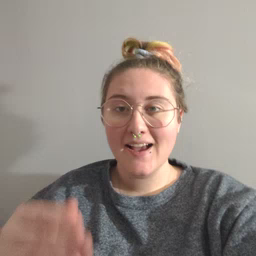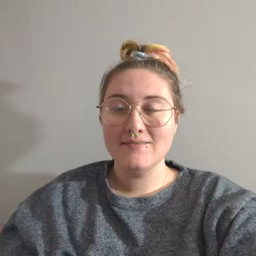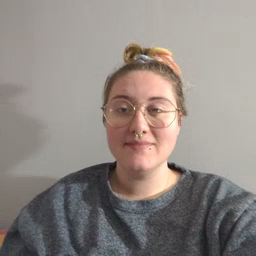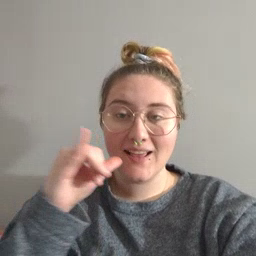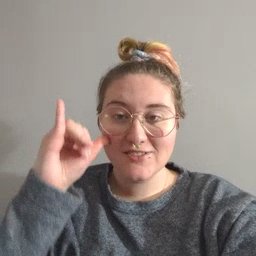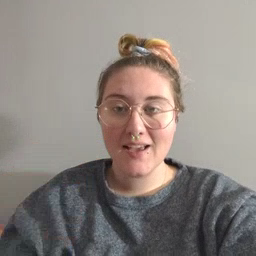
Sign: yesterday